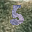
Label: 5